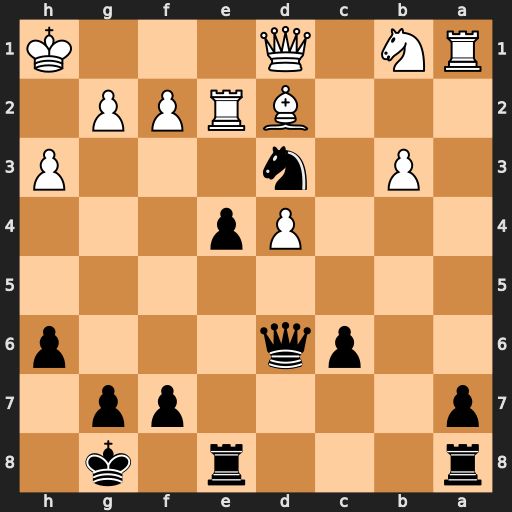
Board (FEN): r3r1k1/p4pp1/2pq3p/8/3Pp3/1P1n3P/3BRPP1/RN1Q3K
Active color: b
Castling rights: -
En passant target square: -
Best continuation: Qxd4 Nc3 Nxf2+ Rxf2 Qxf2